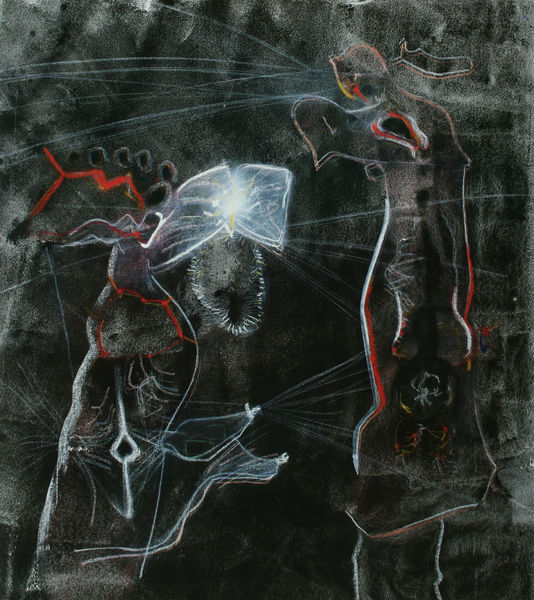
Titel: Sans titre
Künstler: Roberto Matta
Standort: Paris
Institution: Privatsammlung
Schlagwörter: akt, blau, dunkel, mann, schatten, weiß, menschen, frau, grau, hell, kreide, licht, schwarz, zeichnung, rot, tier, tiere, flächig, muster, mensch, tod, figur, kreis, rund, engel, brüste, düster, abstrakt, modern, formen, grafik, nebel, linien, figuren, striche, surrealismus, gestalt, leuchten, haken, offen, buch, strahlen, technik, dali, traum, form, schmetterling, hintergund, blitz, lichtquelle, griffel, unheimlich, falter, nike, georg, unterwasser, qualle, miro, all, kandinski, erscheinungen, röntgen, sexualität, quallen, amöbe, salvador